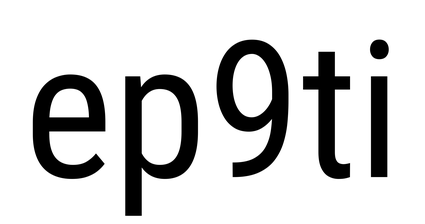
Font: Roboto_Condensed_Regular